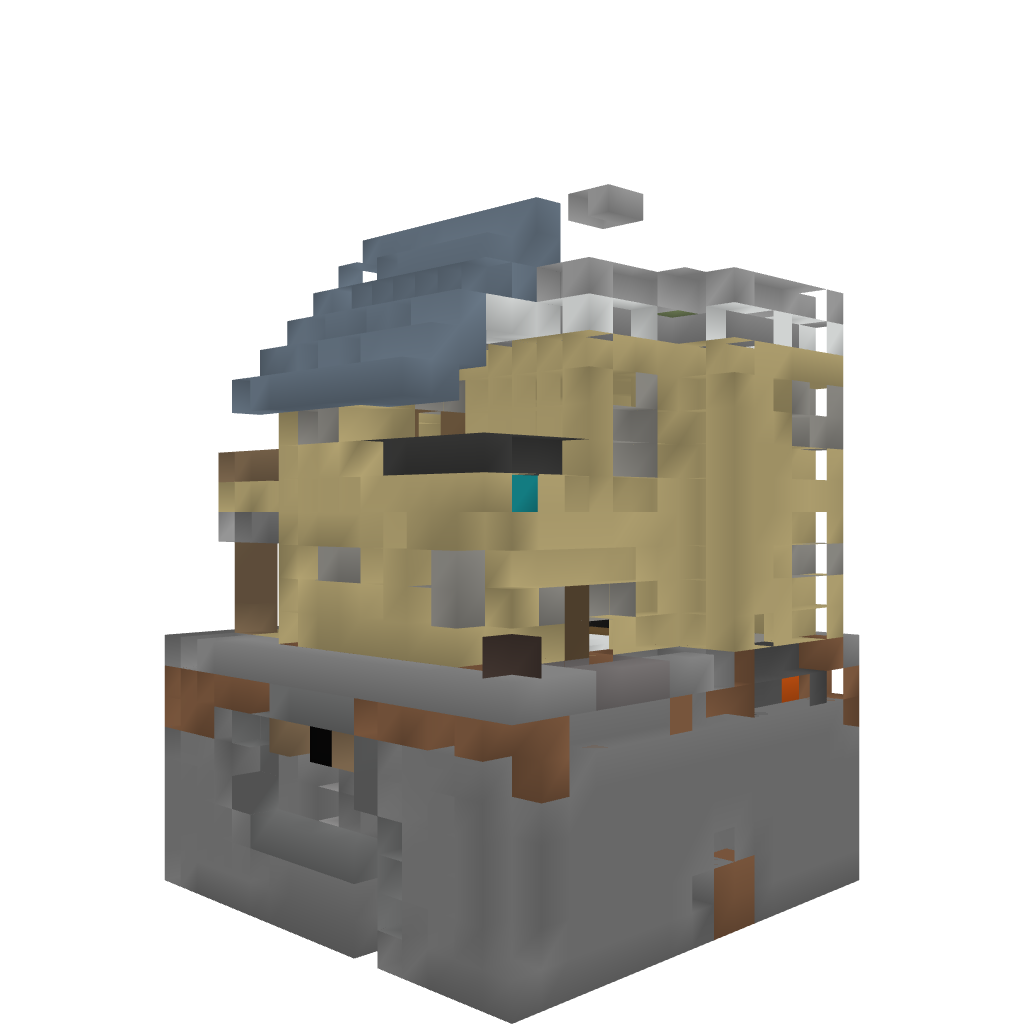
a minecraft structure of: A Schwoerer Haus Building